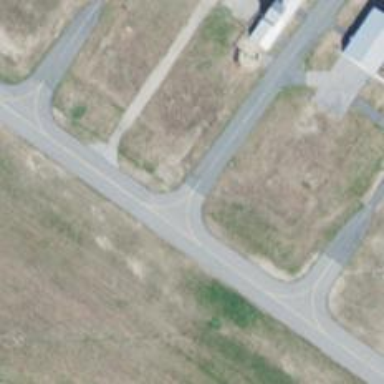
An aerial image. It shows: Asphalt taxiway in the airport.